Question: What kind of package is mentioned?
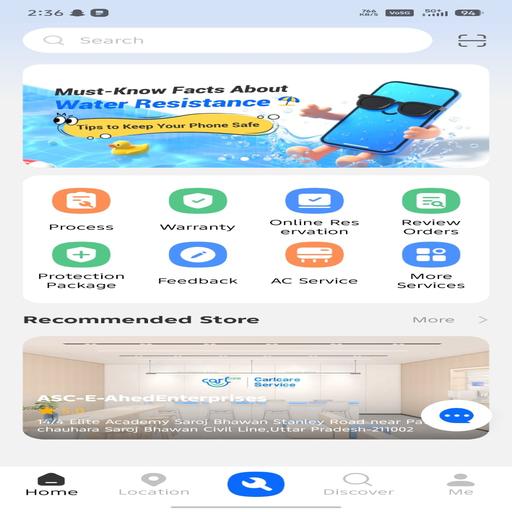
Answer: Protection Package